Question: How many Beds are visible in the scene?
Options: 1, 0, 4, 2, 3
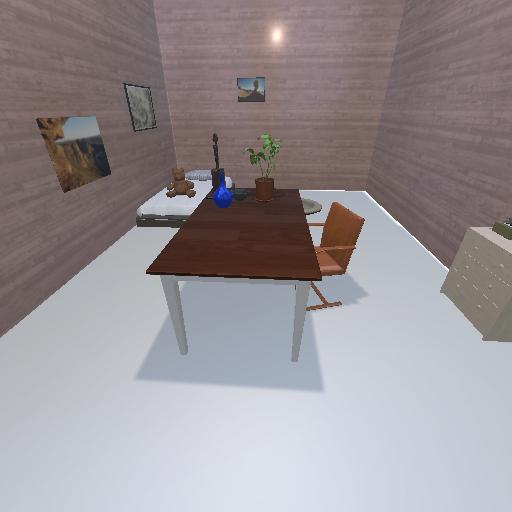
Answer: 1